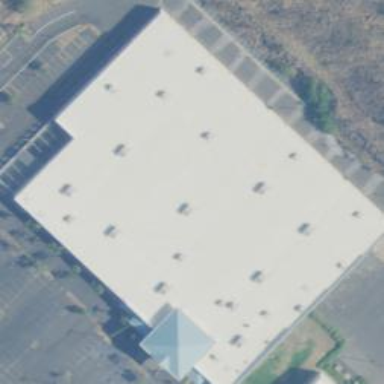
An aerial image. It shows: Retail building.